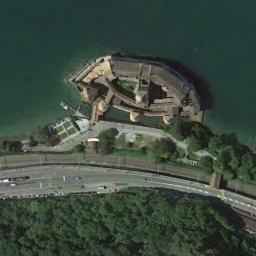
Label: palace